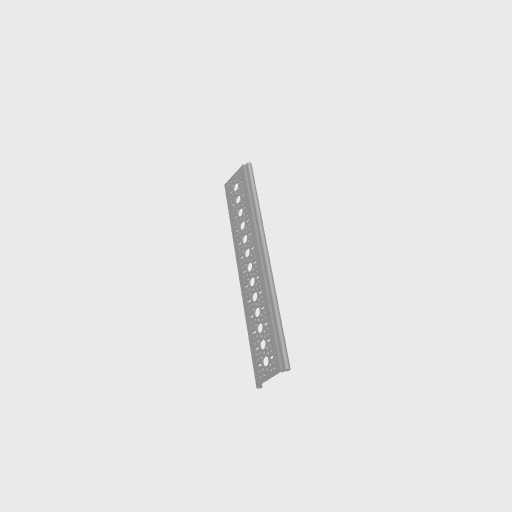
Part: RailChannel13H